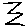
Label: zigzag